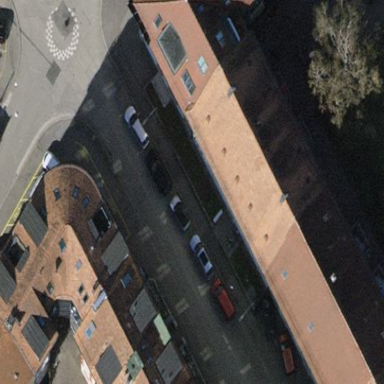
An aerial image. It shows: Parking lane area.